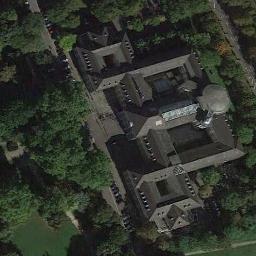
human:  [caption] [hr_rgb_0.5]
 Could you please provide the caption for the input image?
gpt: The church is surrounded by many trees .

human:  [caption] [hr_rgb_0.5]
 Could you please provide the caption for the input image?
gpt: The church with some gray sloping roofs is surrounded by some trees .

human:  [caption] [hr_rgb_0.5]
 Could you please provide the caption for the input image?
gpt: This is a church, Which is divided into four square areas .

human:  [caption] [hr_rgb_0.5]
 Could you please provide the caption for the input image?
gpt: A church with a black roof, The main house of the church has a cross-shaped roof, And there are many trees around the church .

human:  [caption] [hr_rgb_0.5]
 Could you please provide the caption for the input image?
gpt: There are many trees near the church .